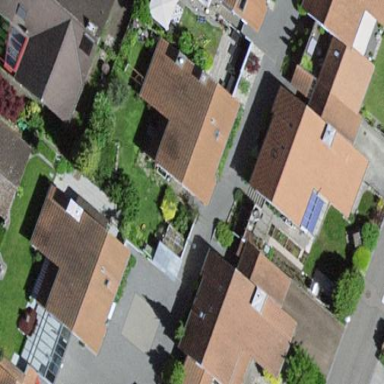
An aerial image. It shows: Detached building with saltbox roof shape.